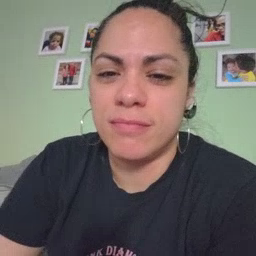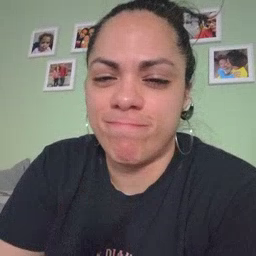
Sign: not